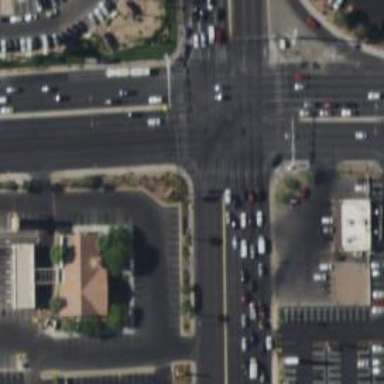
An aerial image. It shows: Solid stop line on the road.